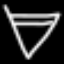
Label: diamond